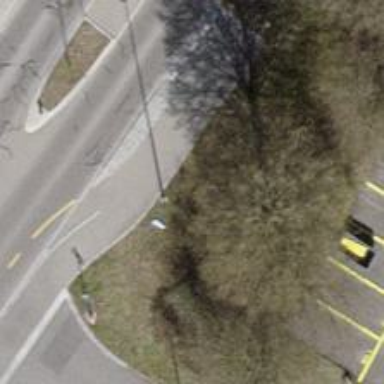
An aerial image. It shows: Asphalt path that serves as sidewalk.